Current action and preconditions to check: path_clear

Your task: For each precondition in the list above, predict whether it will hold at this action.

Consider the current scene as observed from the mobile robot's camera, and analyze the predicted future states of all dynamic agents (e.g., people, animals, vehicles, or any moving entities) within the NEXT SECOND.

IMPORTANT: Only answer "very likely" if you are absolutely certain—based on strong, clear evidence—that a dynamic agent will violate the precondition in the predicted future state. Do NOT answer "very likely" for unlikely, ambiguous, or low-probability risks.

Ask yourself for each precondition: Is there a high probability, with clear and convincing evidence, that the predicted future states of any dynamic agent will interfere with the predicted future state of the currently executing action within the NEXT SECOND, causing that precondition to fail?

Assess the risk level based on these predictions. Use "likely" or "very likely" if motions create a clear risk of interference.

Use "neutral" or "improbable" if agents are nearby but their predicted paths are clearly diverging or non-conflicting.

Failure Risk Categories: "very improbable", "improbable", "neutral", "likely", "very likely"

Answer Format: Output ONLY the probability_of_failure value from these categories: "very improbable", "improbable", "neutral", "likely", "very likely"

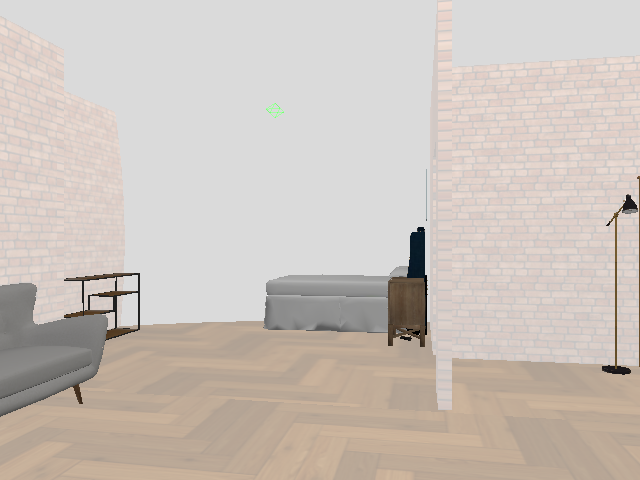

Answer: very improbable